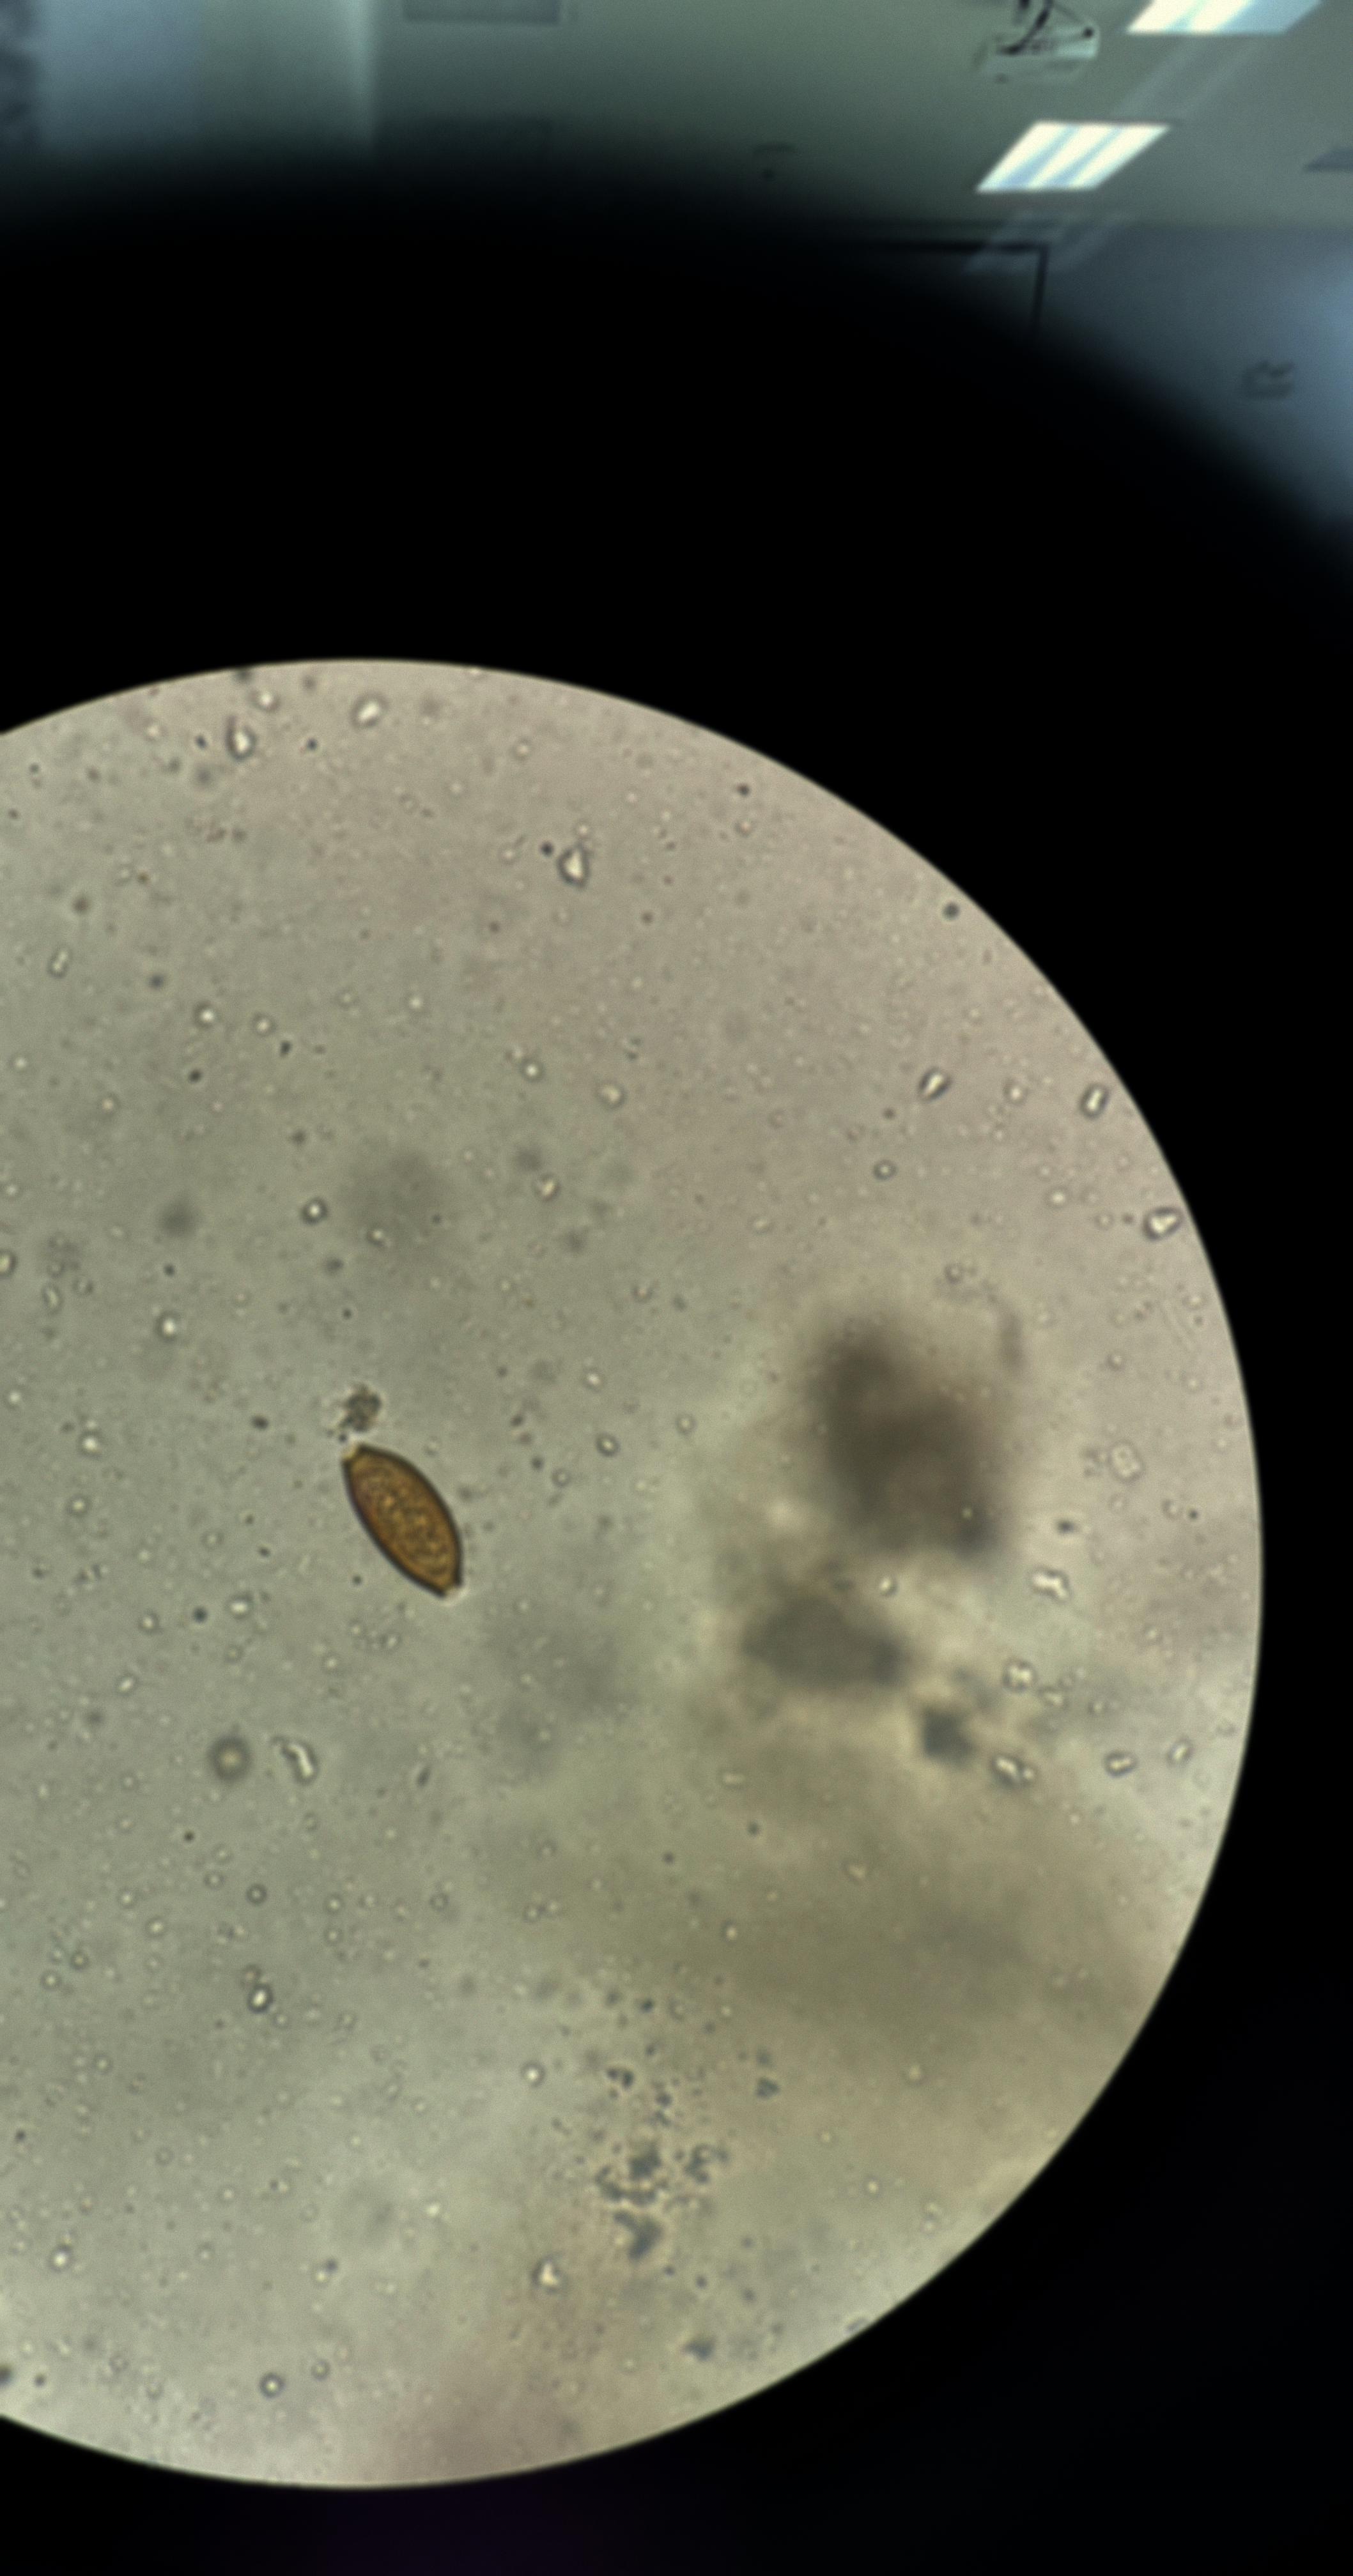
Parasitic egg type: Trichuris trichiura